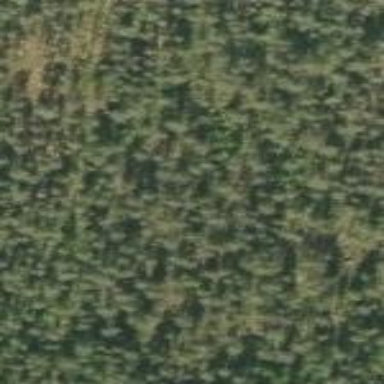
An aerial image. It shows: Woodland consisting mainly of needle-leaved trees.